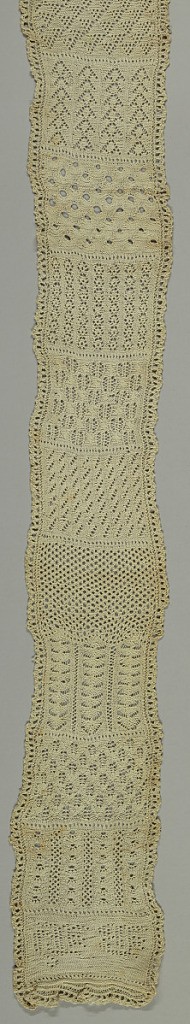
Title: Sampler
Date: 19th century
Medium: cotton Technique: knitting (interlooping) with overcasting stitches
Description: Long narrow sampler of fifteen knitted patterns with a border of knitted lace.  Initials B.H. at lower edge.